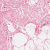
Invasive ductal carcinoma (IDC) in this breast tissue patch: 0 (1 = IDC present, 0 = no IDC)